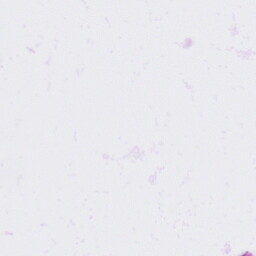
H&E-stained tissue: Colon